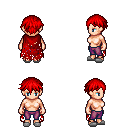
a pixel art fantasy rpg character, female body template, human, light skin, red tattered cape, magenta pants, red short bangs hairstyle, white slippers, four views (front, back, left, right), 2x2 character sprite sheet, small pixel art, hard edges, no anti-aliasing